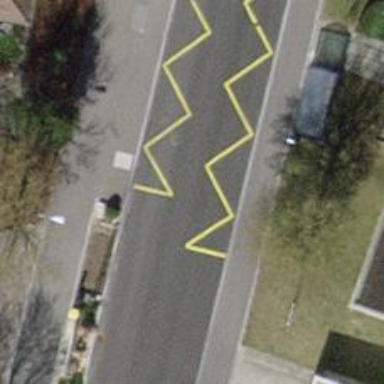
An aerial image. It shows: Public transport stop position.